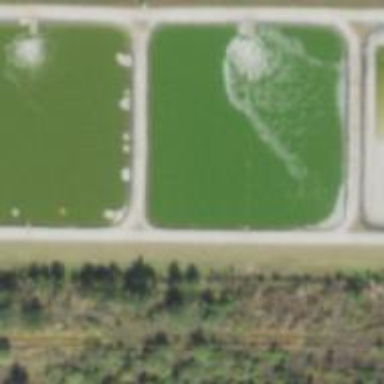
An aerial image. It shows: Image of wastewater.